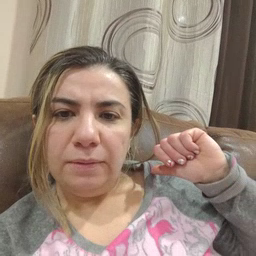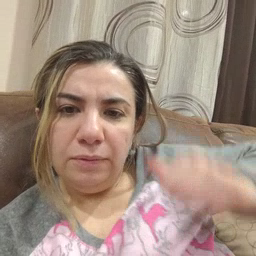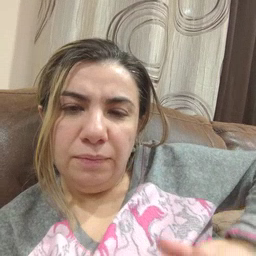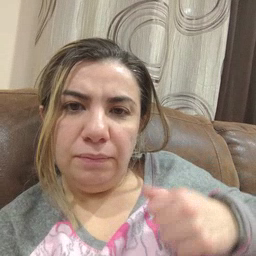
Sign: jacket